Field crop: maize
Growth stage: 2
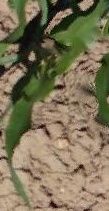
Species: maize